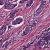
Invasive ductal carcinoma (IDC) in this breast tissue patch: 1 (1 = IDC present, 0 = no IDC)